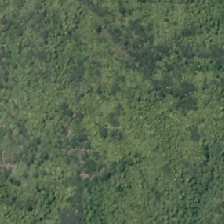
Land cover: broadleaved_indigenous_hardwood